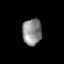
Tissue: prostate
Cell type: T cells
Senescence score: 0.24
Nuclear area (px): 493
Mean DAPI intensity: 141.7